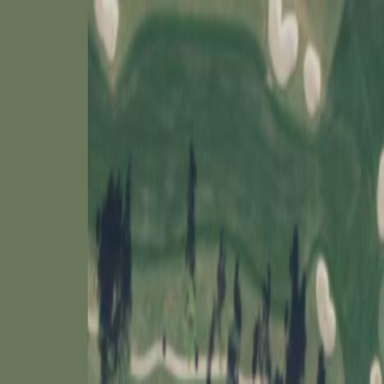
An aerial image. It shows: Scenic golf fairway.